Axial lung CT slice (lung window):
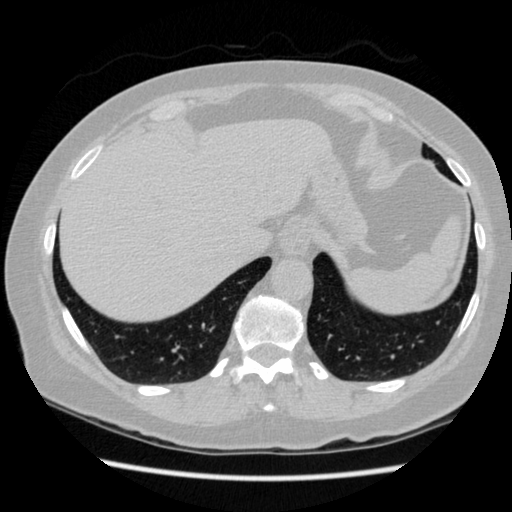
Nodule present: no